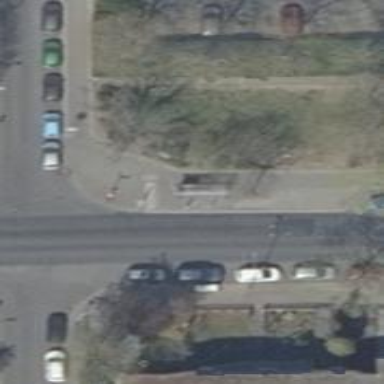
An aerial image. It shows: Public transport stop position.